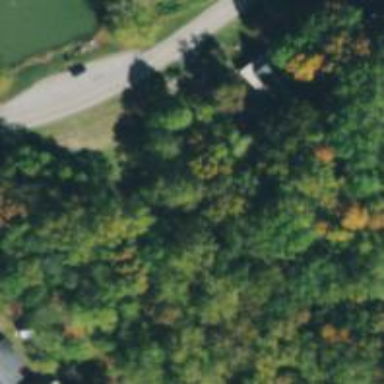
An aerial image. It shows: Culvert tunnel.